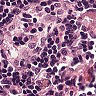
Metastatic tissue present: no